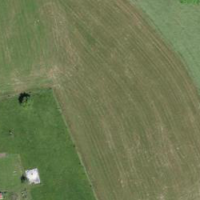
EUNIS habitat code: 52
Species observed at this site:
Geum rivale